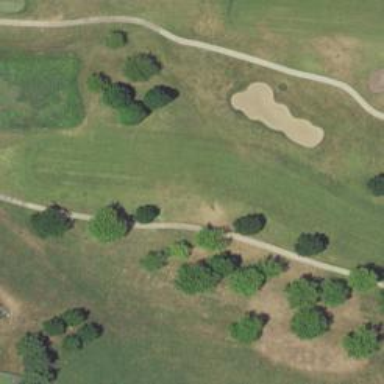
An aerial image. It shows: Golf cartpath that is also road path.